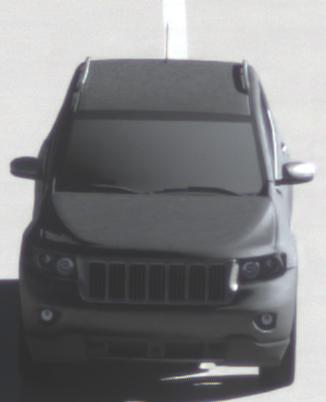
Make: Jeep
Model: Grand Cherokee
Detailed model: WK2
Model produced from: 2010
Model produced until: 2021
Doors: 5
Color: gray
Road condition: wet road
Daytime: morning or afternoon
Contrast: high contrast